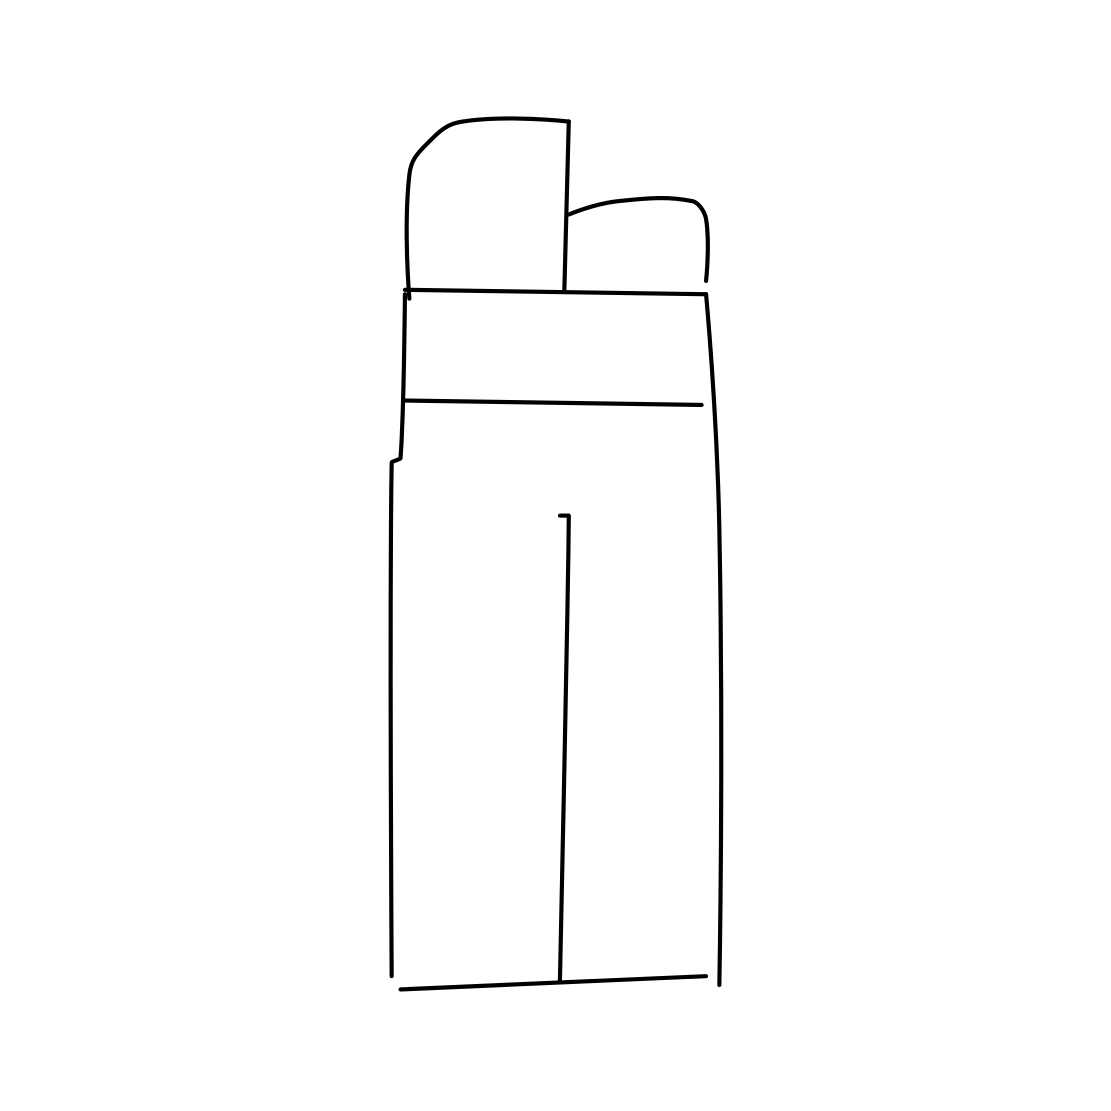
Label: lighter